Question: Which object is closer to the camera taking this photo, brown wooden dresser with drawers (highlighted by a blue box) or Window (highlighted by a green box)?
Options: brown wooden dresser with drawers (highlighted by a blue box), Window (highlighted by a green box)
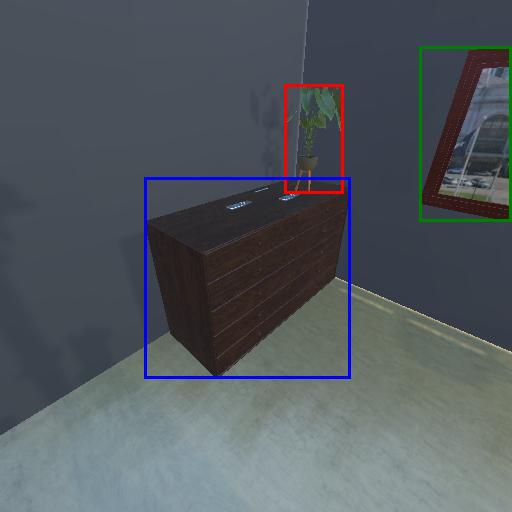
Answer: brown wooden dresser with drawers (highlighted by a blue box)